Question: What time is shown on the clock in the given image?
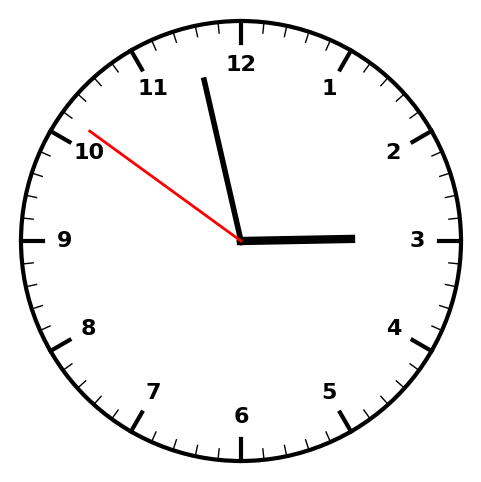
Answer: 02:57:51